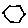
Label: hexagon